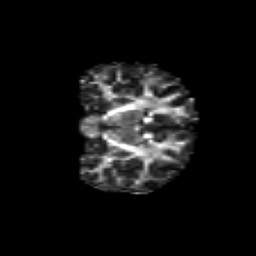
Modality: FA
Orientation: coronal
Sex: female
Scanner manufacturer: siemens
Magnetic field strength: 3 T
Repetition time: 5 s
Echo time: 0.071 s